Question: What is the temperature range for today?
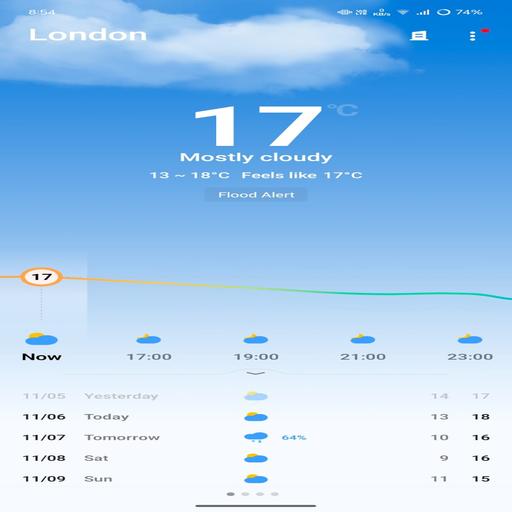
Answer: 13-18 degrees celsius